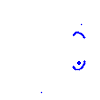
Particle: kaon